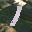
Label: 1